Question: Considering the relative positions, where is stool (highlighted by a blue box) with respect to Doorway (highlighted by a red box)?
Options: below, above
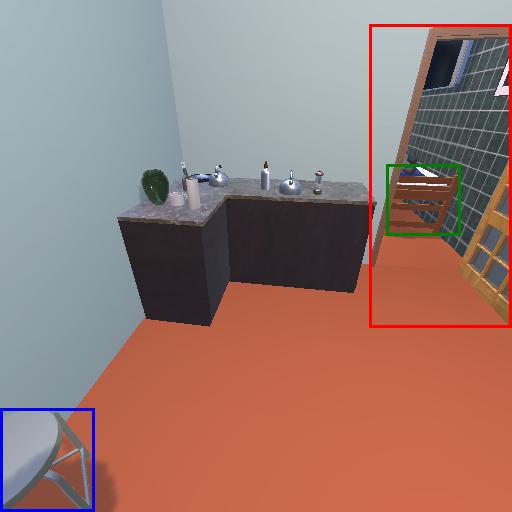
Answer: below